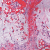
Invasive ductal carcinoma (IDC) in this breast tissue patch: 1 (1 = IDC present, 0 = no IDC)